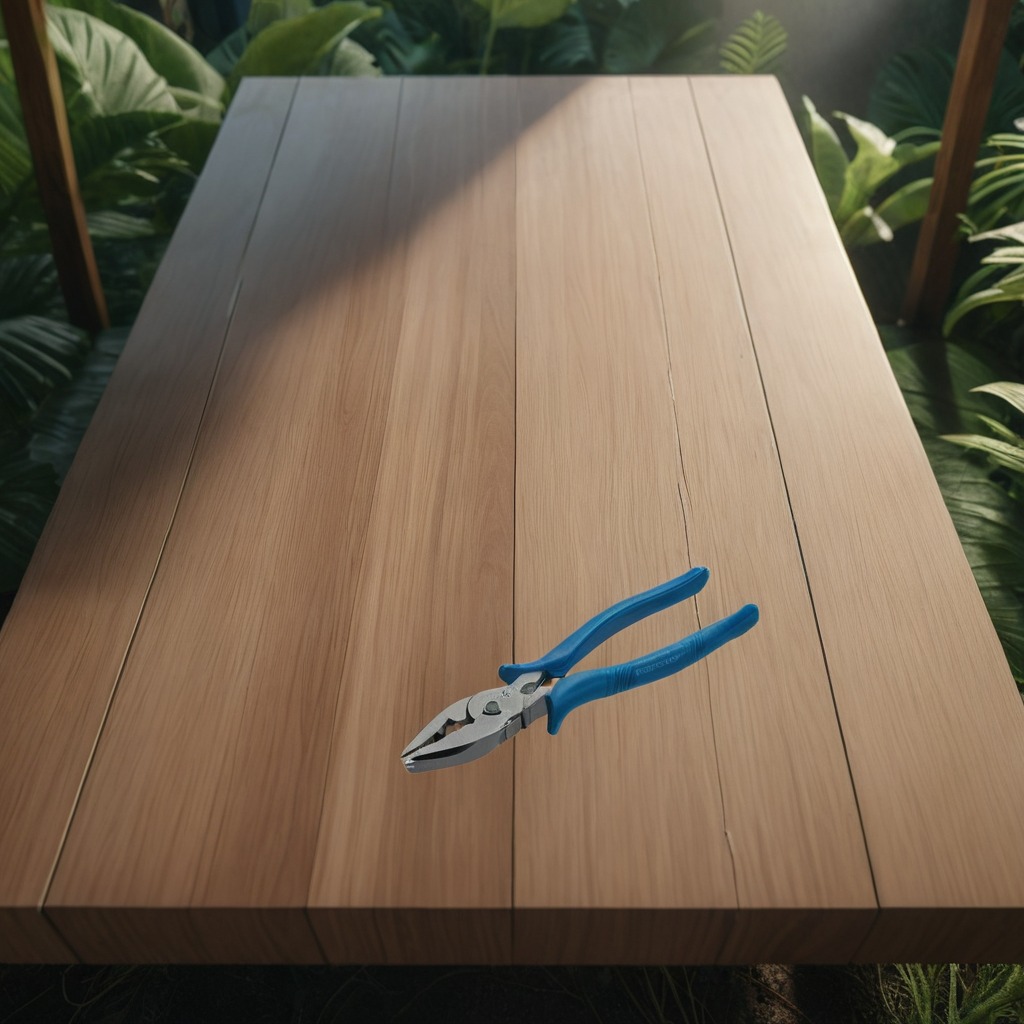
A plier is lying on a wooden table inside a jungle field workshop tent.